Group 1:
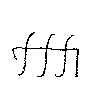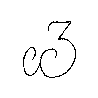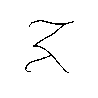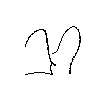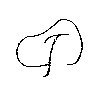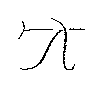
Group 2:
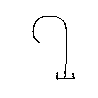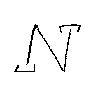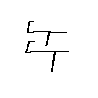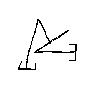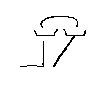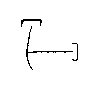
Rule separating the two groups: Predominance of curves and hook-like endings vs. predominance of straight lines and staple-like endings.
Concepts: line_or_curve_endpoint, specific_style, specificity
Author: Douglas R. Hofstadter